Question: I need to get default apps for: Firewall, Mail, Office, Antivirus.
Something similar to what exists in Windows:

I suppose there is something similar for OSX and can be retrieved programatically.
I have managed to get the Mail app, but I don't know how to get the others:
'''
CFURLRef mailURL = CFURLCreateWithString(kCFAllocatorDefault, CFSTR("mailto://"), NULL);
CFURLRef mailAppURL = NULL;
OSStatus ret = 0;
if((ret = LSGetApplicationForURL(mailURL, kLSRolesAll, NULL, &mailAppURL)) == 0) {
CFStringRef path = CFURLCopyFileSystemPath(mailAppURL, kCFURLPOSIXPathStyle);
}
'''
Thank you!
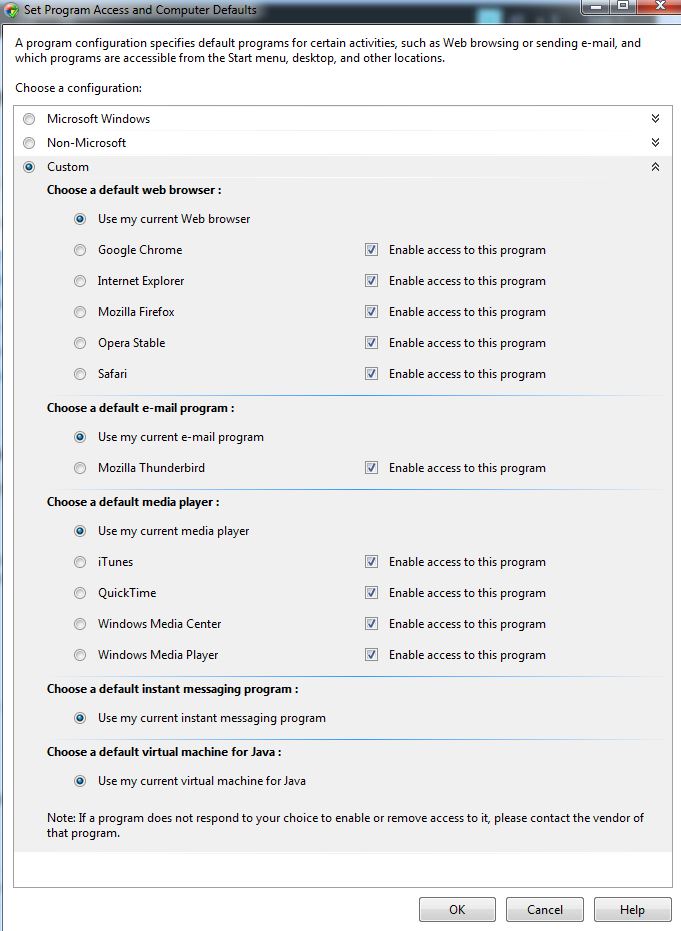
Answer: Mac OS X does not have default programs for activities or tasks, but it has default programs for URL schemes and file extensions. Like the code you have for mail, you could find a default web browser by finding the default handler for the http URL scheme. As for media players, you could pick a media type like .mp4 or .mp3 and then get its default handler using 'LSGetApplicationForInfo', but I suppose it is possible that .mp4 and .mp3 have different default handlers. I don't know any way to find a default antivirus program or firewall.
The title asks for an Objective-C method, and I suppose one could use '-[NSWorkspace URLForApplicationToOpenURL:]' instead of the Launch Services functions.